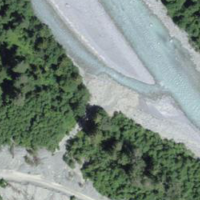
EUNIS habitat code: 23
Species observed at this site:
Turritis glabra
Ajuga genevensis
Argentina anserina
Pilosella officinarum
Filipendula ulmaria